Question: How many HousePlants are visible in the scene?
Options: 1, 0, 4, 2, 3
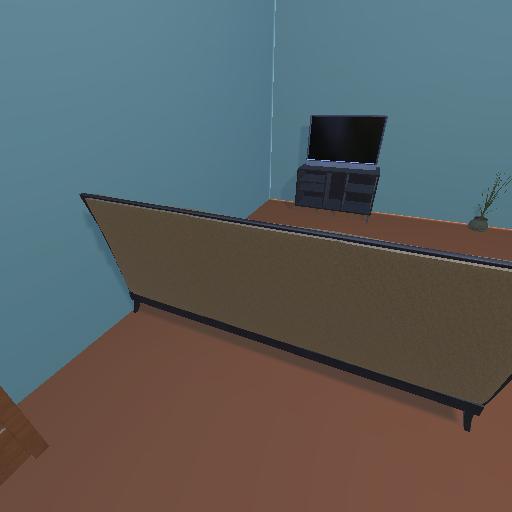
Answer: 1